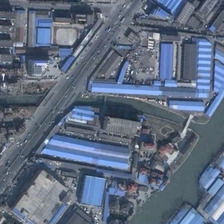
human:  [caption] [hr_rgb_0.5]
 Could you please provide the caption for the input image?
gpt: many buildings are in two sides of a road .

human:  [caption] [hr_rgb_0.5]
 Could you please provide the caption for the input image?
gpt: on both sides of the road, there are many blue factory buildings .

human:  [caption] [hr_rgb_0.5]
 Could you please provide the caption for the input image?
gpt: on both sides of the road, there are many blue factory buildings .

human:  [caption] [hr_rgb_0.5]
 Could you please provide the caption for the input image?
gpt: many buildings are in two sides of a road .

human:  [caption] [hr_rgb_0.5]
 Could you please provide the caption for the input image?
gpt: many buildings are in two sides of a road .